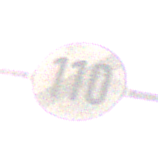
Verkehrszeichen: EndeGeschwindigkeit110
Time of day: SunriseSunset
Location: Roofed (Suburban)
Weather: Clear
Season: NotSpecified
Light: Natural